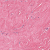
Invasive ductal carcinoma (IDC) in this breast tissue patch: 0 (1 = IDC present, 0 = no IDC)